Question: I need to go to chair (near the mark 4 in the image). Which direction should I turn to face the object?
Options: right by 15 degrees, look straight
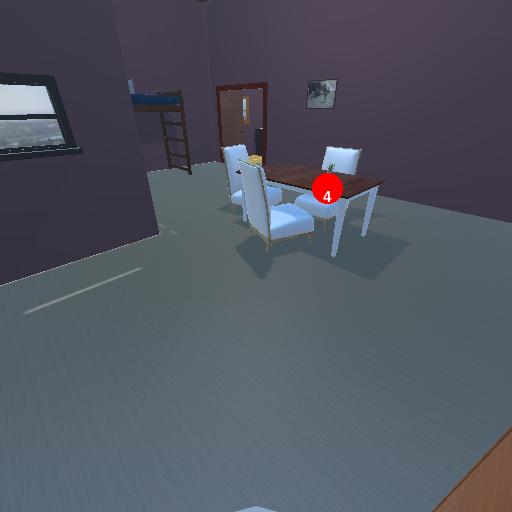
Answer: right by 15 degrees